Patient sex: M
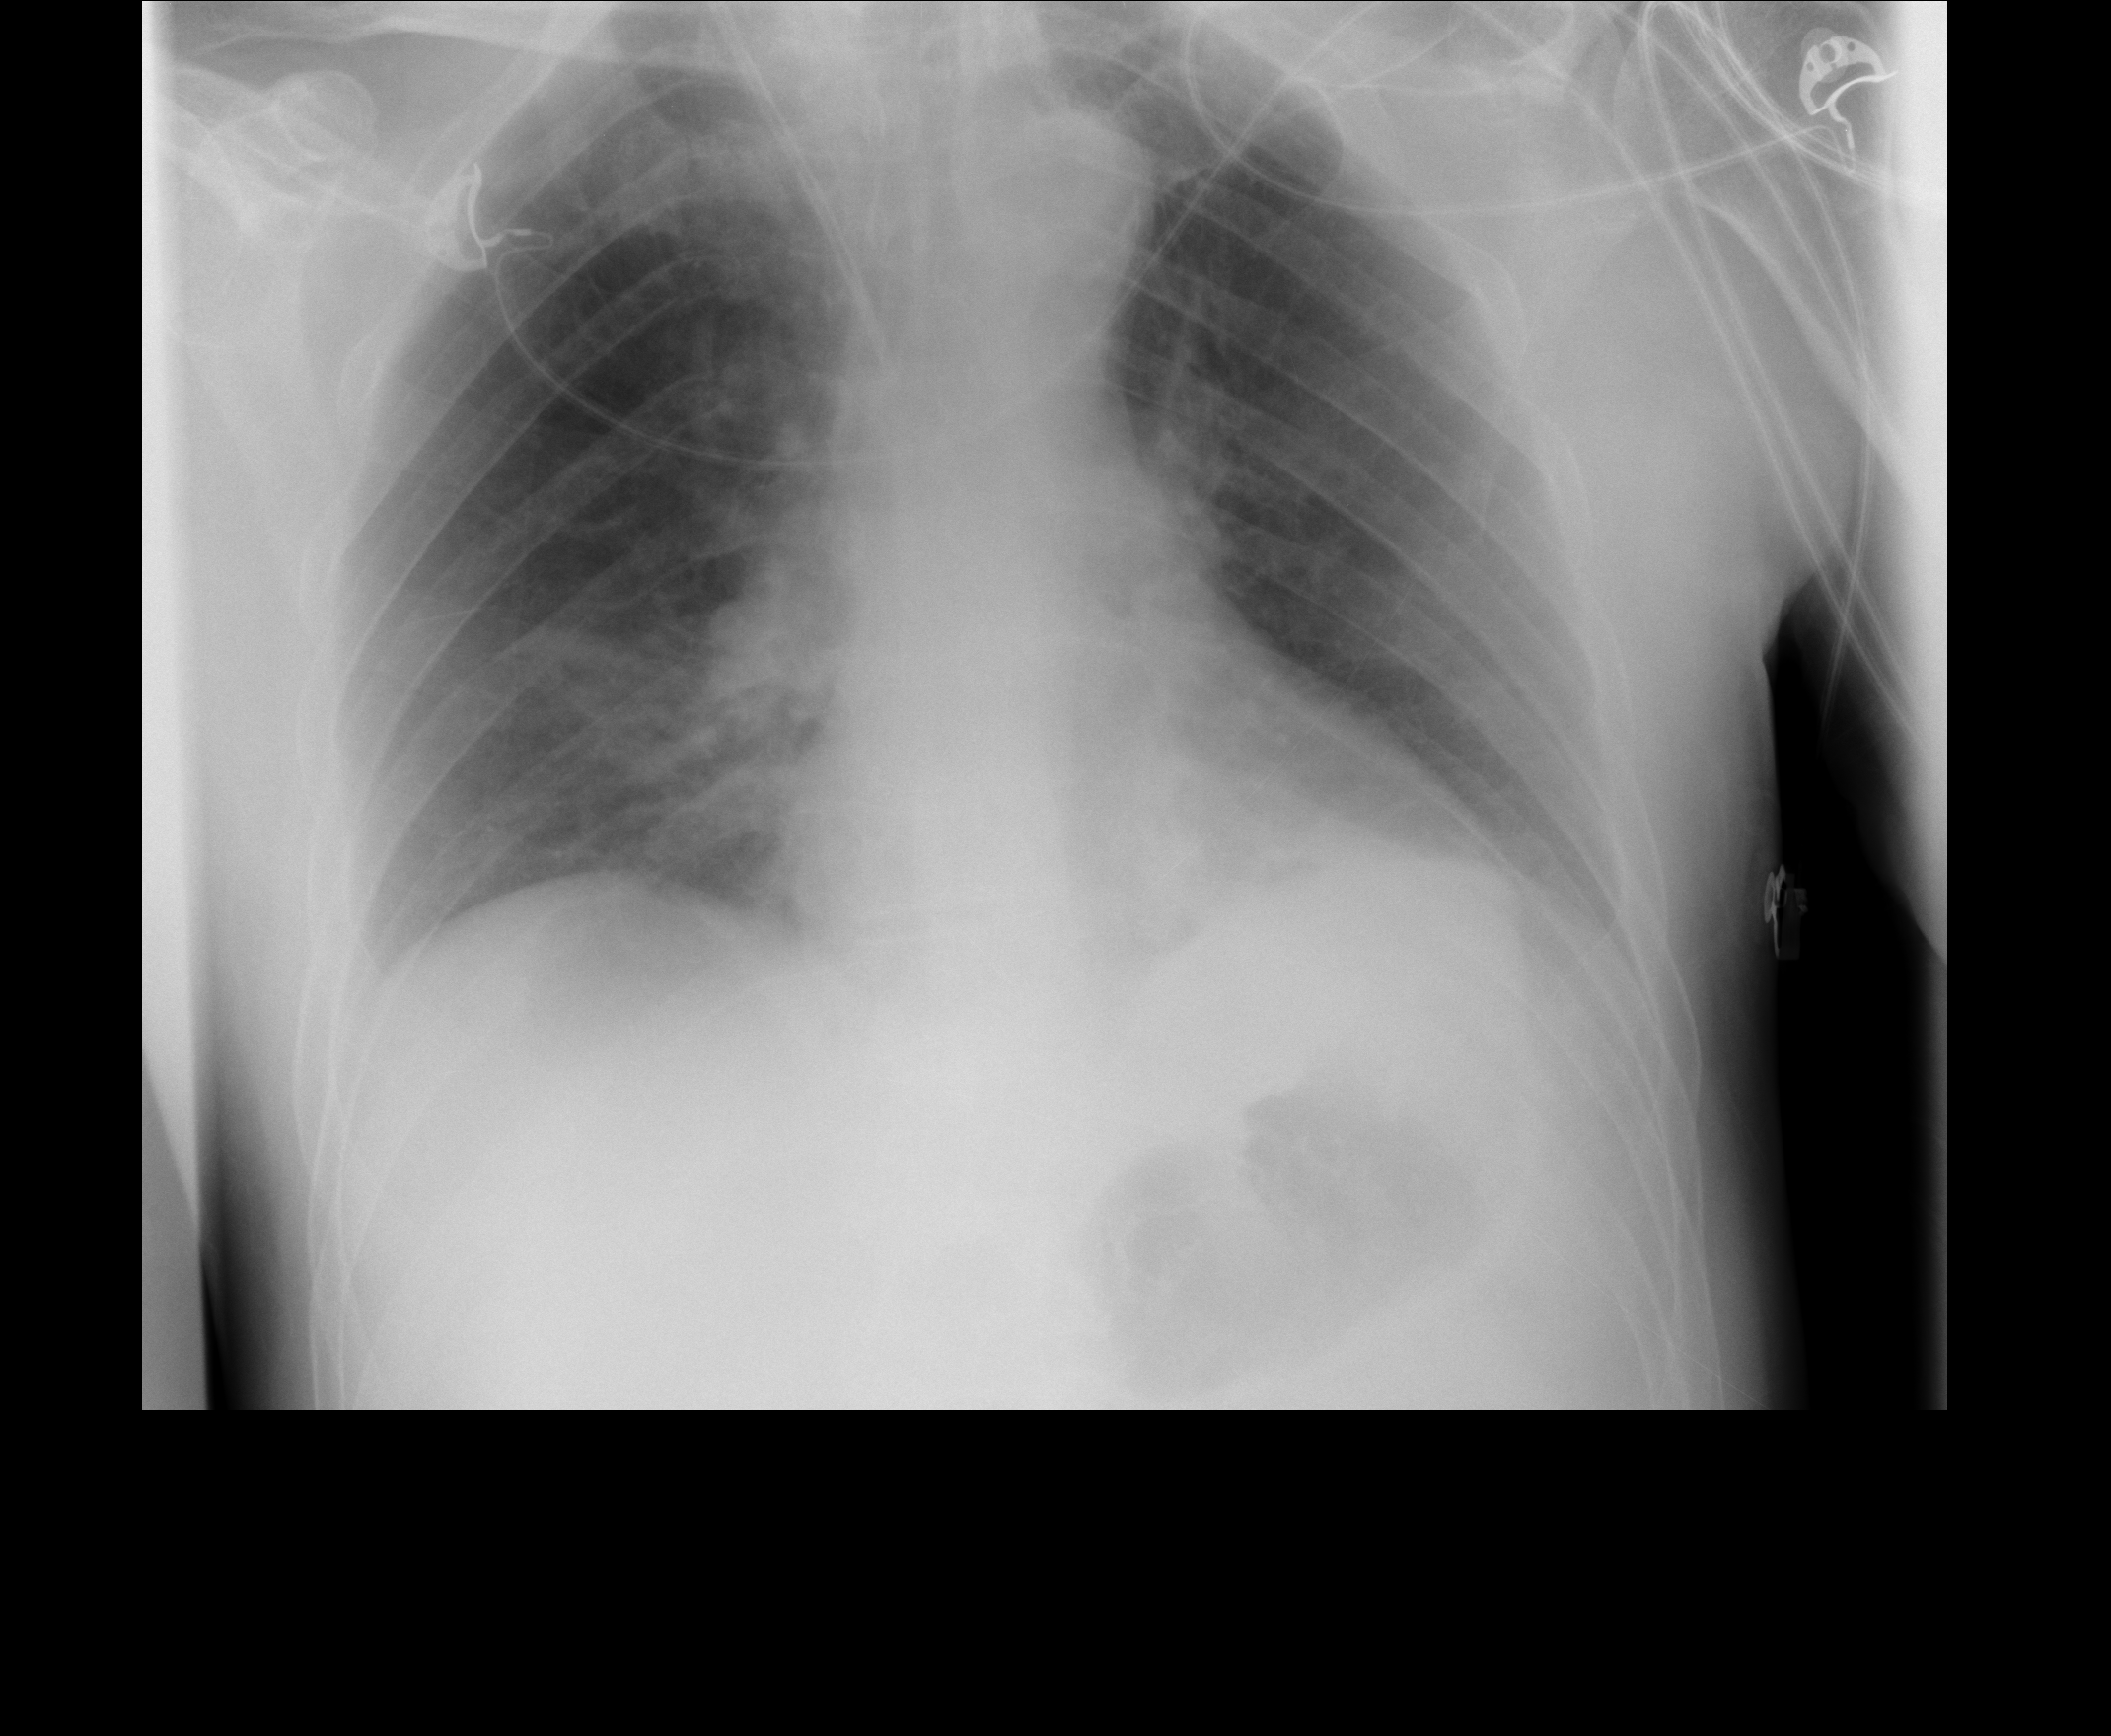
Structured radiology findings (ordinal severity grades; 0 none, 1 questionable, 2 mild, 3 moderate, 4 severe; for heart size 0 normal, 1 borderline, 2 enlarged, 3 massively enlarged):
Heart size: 0
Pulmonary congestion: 1
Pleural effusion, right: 0
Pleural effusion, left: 0
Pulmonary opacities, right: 0
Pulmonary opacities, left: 0
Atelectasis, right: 0
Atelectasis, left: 0